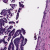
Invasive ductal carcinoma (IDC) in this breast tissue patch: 1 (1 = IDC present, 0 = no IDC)